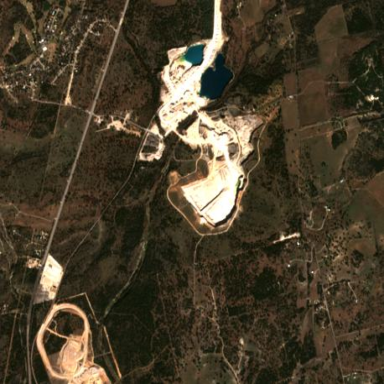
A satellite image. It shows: Quarry area.